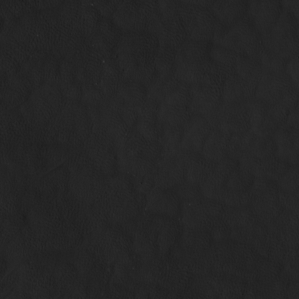
Label: non_frost